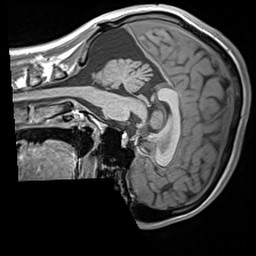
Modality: T1w
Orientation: sagittal
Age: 24
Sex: male
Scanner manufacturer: siemens
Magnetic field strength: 3 T
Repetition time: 1.6 s
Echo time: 0.00236 s